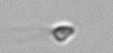
Label: flagellate